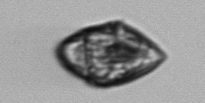
Label: Gyrodinium